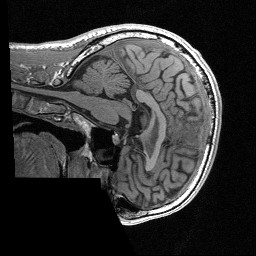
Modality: T1w
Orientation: sagittal
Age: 44
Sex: male